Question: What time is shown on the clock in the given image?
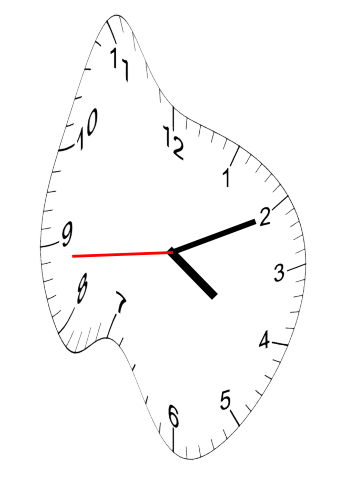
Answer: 04:10:44